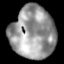
Tissue: lung
Cell type: Epithelial cells
Senescence score: 0.1792
Nuclear area (px): 2267
Mean DAPI intensity: 152.384